Field crop: maize
Growth stage: 1
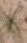
Species: salsola